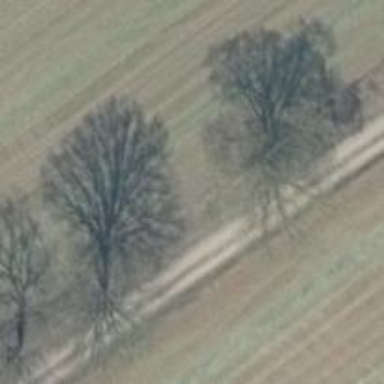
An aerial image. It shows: Landmark tree with broadleaved deciduous leaves.